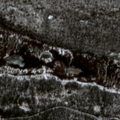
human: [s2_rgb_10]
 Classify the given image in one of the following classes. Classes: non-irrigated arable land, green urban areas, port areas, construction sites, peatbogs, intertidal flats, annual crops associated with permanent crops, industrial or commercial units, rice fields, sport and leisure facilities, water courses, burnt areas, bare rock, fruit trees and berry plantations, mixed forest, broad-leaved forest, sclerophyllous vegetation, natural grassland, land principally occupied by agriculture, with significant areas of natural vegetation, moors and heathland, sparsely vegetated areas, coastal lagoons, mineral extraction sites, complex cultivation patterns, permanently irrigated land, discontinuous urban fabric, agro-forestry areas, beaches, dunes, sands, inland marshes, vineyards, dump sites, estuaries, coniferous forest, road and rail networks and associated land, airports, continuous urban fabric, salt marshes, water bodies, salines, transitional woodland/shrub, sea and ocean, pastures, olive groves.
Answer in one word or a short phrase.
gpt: coniferous forest, mixed forest, peatbogs